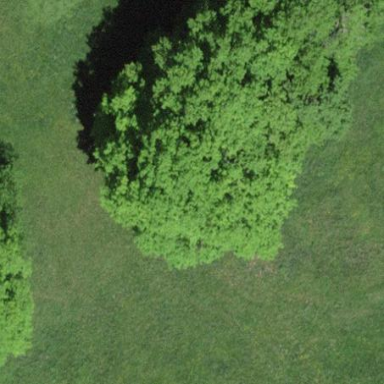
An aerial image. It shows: Forest area.